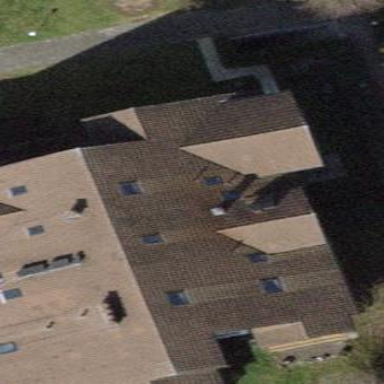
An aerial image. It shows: Gabled roof on building that houses apartments.